Question: I have been looking at the core CSS and JS library of jqplot, but I couldn't find a way to remove the white background from Canvas element (Meter gauge).
Here is the the Fiddle <URL>

HTML
'''
<div id="chart4" class="plot" style="width:500px;height:300px;"></div>
'''
JS
'''
$(document).ready(function(){
s1 = [3];
plot4 = $.jqplot('chart4',[s1],{
seriesDefaults: {
renderer: $.jqplot.MeterGaugeRenderer,
rendererOptions: {
min: 0.0,
max: 5.0,
label: '3.5',
labelPosition: 'inside',
labelHeightAdjust: -8,
intervalOuterRadius: 70,
ticks: [0, 1, 2, 3, 4, 5],
intervals:[3, 4, 5],
intervalColors:['#d9534f', '#5bc0de', '#5cb85c'],
background: "#3498db",
ringColor: "#154172",
tickColor: "989898"
}
}
});
});
'''
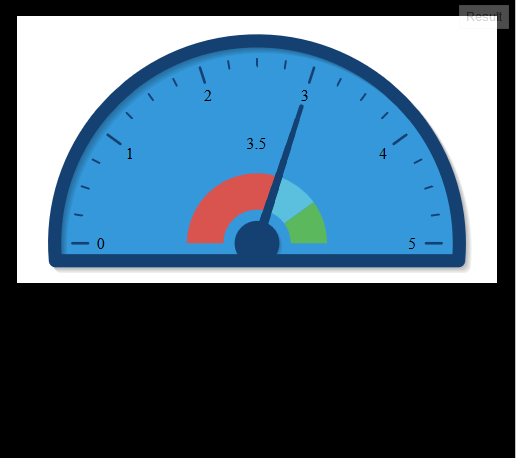
Answer: You have an option called 'grid' <URL>, where you can set all the grid parameters - especially background in your case :
'''
grid: {
background: 'transparent'
}
'''
Please see a working example <URL>